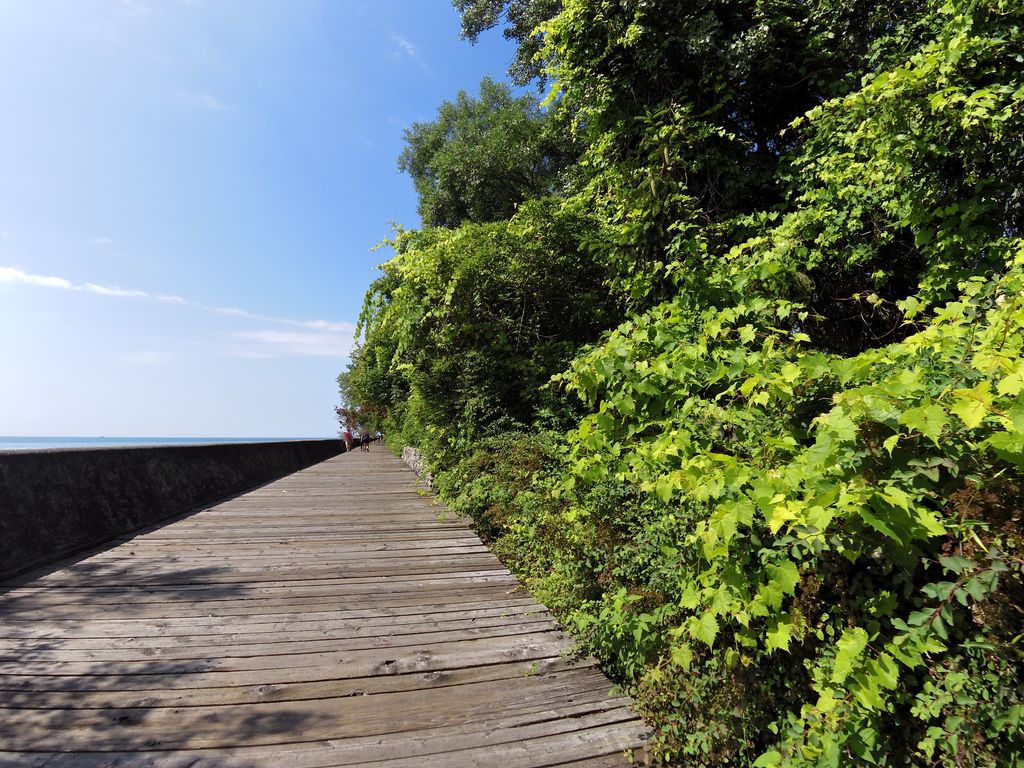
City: toronto